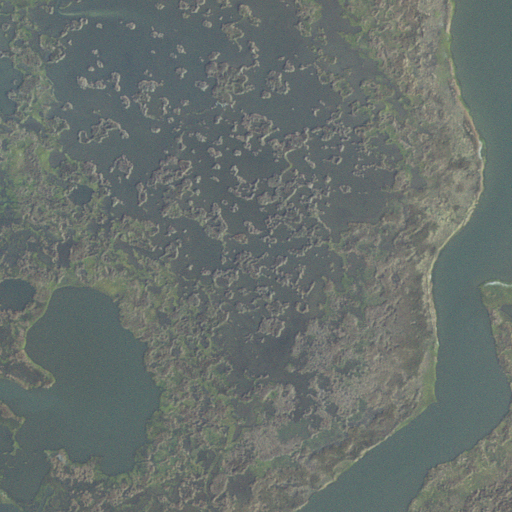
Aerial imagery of island in North Carolina named Great Island containing herbaceous wetlands and open water